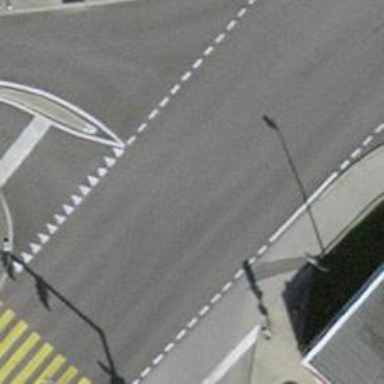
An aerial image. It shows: Road with traffic signals.